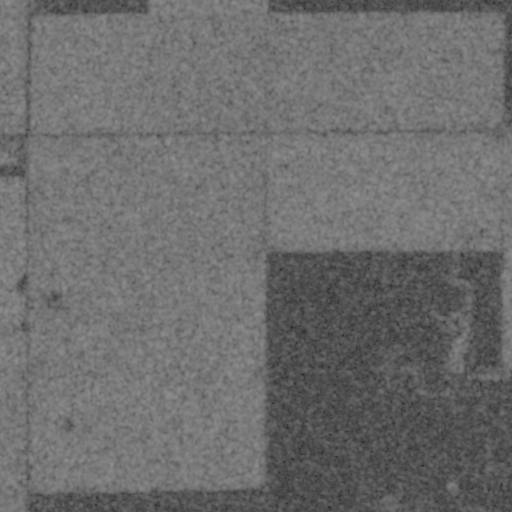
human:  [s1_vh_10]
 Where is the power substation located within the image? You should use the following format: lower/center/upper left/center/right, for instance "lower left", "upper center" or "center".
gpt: The power substation is located in the upper left of the image.
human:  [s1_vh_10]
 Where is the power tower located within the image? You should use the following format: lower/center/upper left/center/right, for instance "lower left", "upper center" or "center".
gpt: The power tower is located in the upper left of the image.
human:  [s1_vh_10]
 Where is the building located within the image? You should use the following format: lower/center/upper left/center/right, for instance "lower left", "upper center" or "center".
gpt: The building is located in the upper left of the image.
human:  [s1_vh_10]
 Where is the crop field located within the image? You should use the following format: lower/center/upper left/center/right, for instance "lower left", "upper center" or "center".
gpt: There is no crop field in the image.

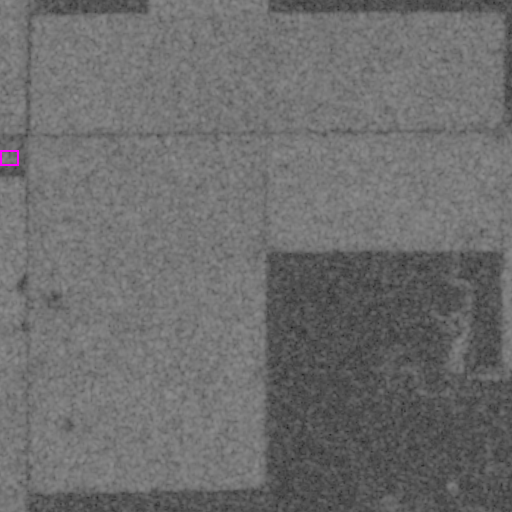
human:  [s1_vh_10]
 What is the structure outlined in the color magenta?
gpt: The structure outlined in magenta is a power substation.
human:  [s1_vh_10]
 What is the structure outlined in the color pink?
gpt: There is no pink outline.